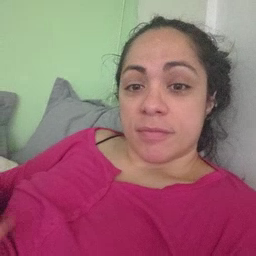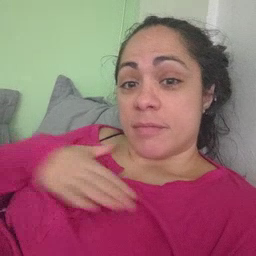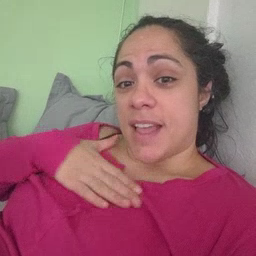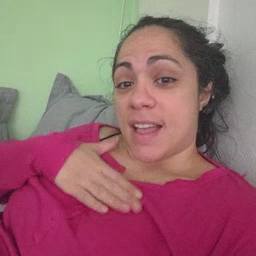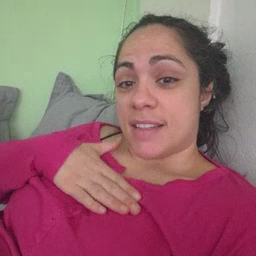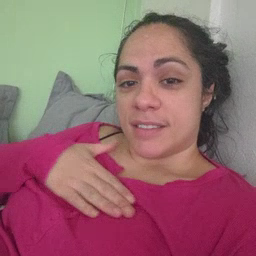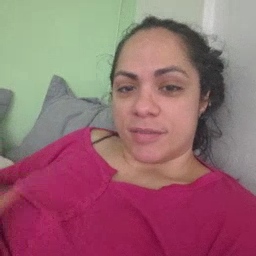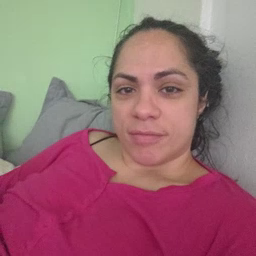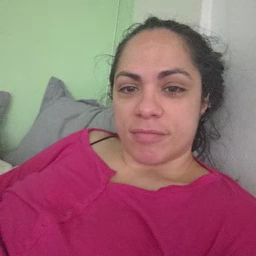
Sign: minemy